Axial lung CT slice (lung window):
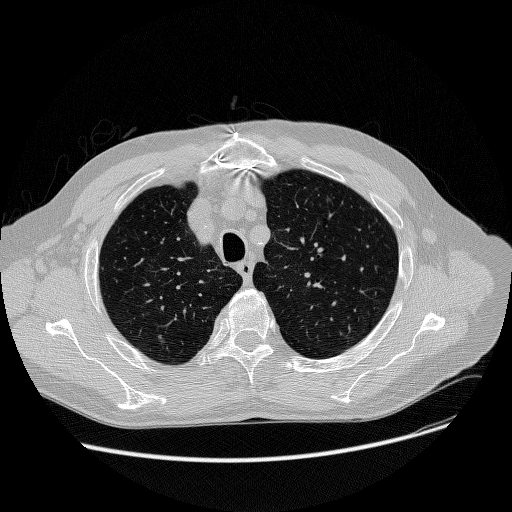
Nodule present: yes
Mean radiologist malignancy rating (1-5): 3